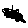
Label: bird